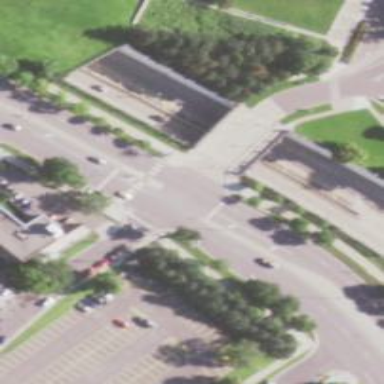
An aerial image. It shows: Pedestrian crossing with zebra markings on footway.